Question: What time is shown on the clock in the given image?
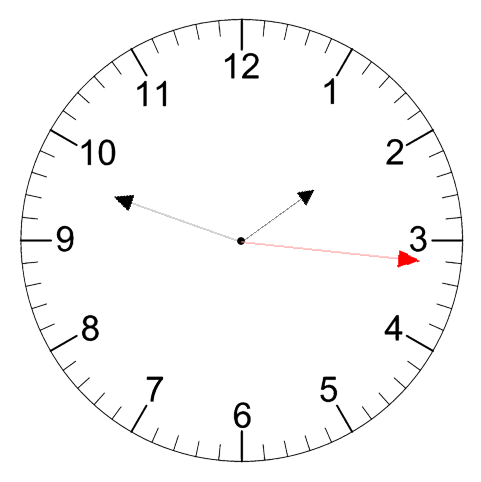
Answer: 01:48:16